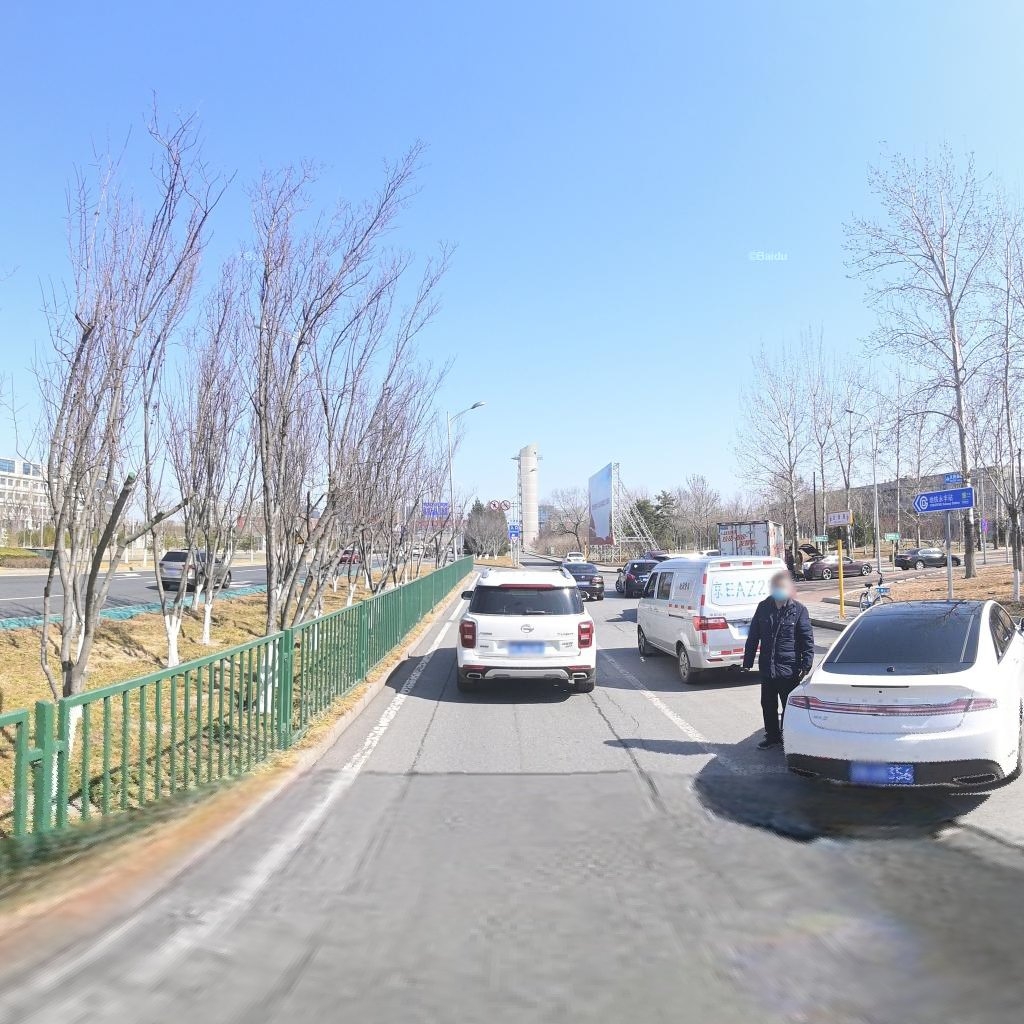
Region: Haidian
Road damage annotations: longitudinal crack, longitudinal crack, longitudinal crack